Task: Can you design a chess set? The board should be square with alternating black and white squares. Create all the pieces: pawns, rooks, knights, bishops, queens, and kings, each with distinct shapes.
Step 1782:
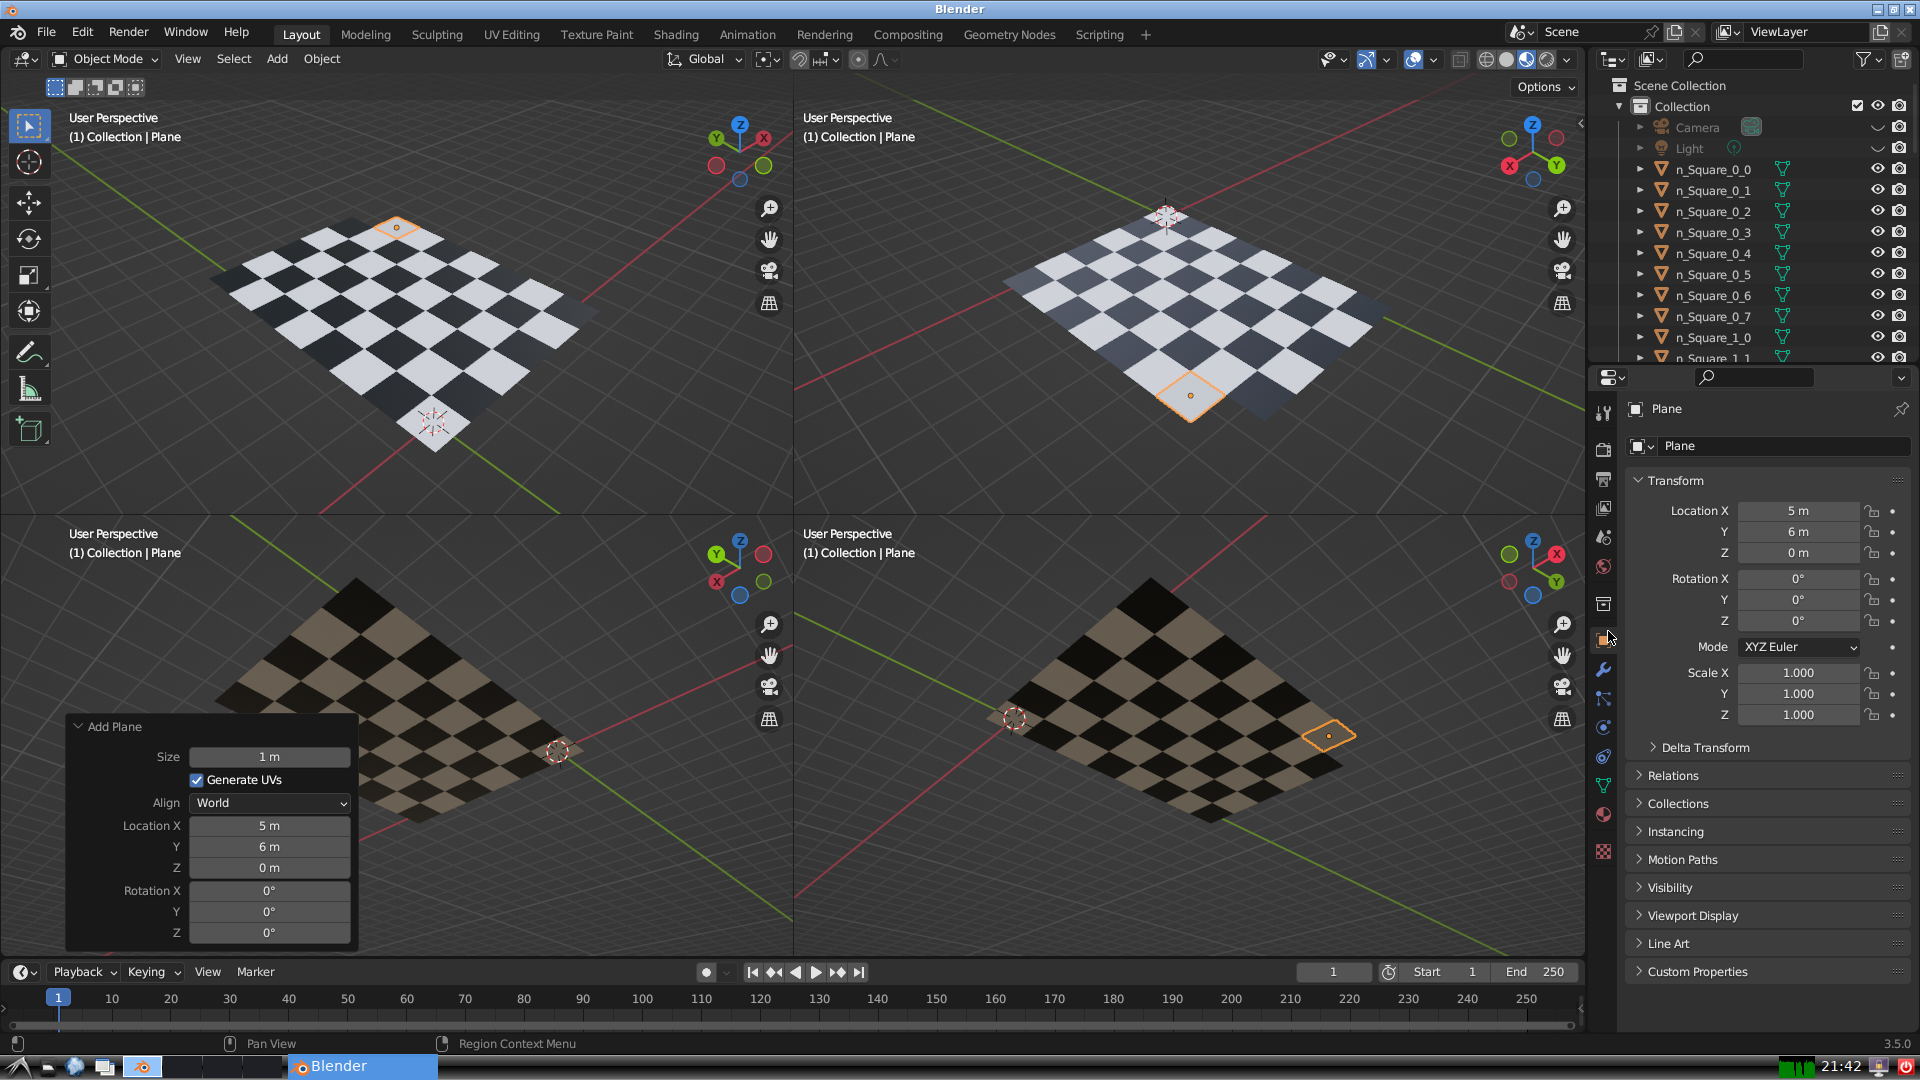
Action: {"mouse_move": [1732, 445]}